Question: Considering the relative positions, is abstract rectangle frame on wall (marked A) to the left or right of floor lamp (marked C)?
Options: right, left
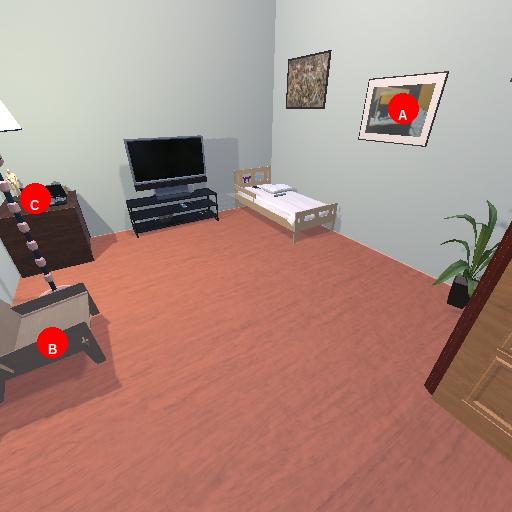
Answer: right